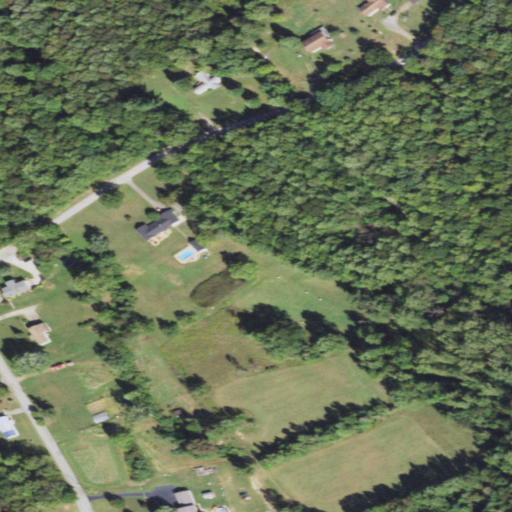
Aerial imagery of valley in Pennsylvania named Bartons Hollow containing mixed forest, deciduous forest, open development, pasture, and low intensity development